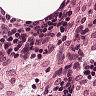
Metastatic tissue present: no